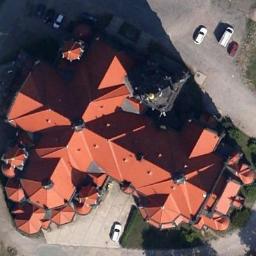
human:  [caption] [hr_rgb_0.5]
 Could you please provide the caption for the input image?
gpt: This is a church  It's a bright orange .

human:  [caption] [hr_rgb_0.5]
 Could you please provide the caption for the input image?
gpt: A church with an orange diamond-shaped roof, Surrounded by trees and parked vehicles .

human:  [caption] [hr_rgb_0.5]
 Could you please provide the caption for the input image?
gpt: There is a red church on the open place next to some cars .

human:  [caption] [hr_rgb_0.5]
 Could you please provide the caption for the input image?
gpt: The church with some orange sloping roofs and some cars are next to it .

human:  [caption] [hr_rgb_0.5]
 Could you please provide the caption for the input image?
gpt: Many cars are near the church .